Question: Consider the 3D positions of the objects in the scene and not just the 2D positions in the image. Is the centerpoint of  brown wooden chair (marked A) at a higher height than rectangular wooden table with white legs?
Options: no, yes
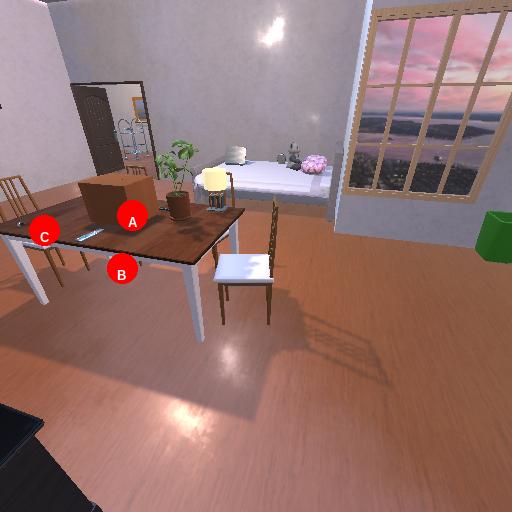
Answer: no